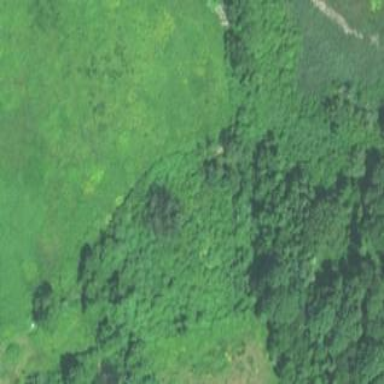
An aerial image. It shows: Wetland area characterized by wet meadow.